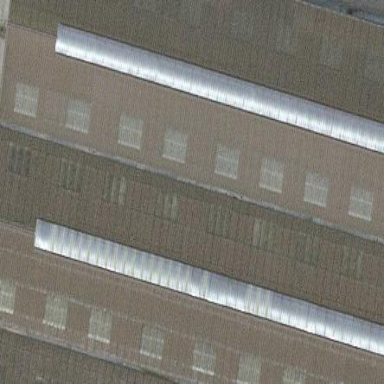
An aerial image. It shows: Warehouse.